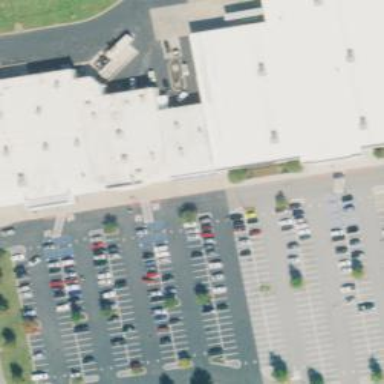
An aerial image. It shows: Retail building.